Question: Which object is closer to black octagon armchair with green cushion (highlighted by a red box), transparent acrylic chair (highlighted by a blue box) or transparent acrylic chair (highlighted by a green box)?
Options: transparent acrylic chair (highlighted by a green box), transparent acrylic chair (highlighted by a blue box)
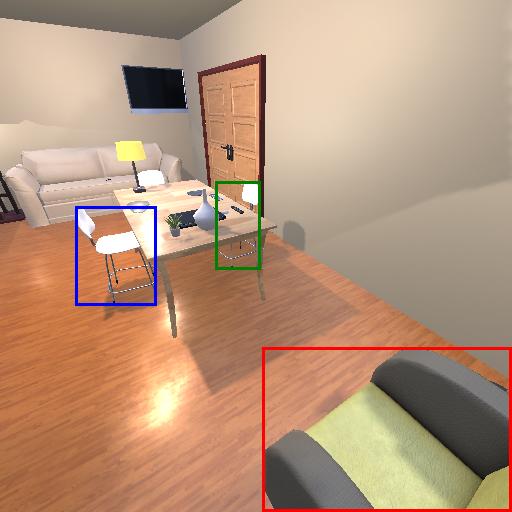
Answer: transparent acrylic chair (highlighted by a green box)